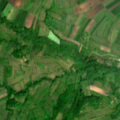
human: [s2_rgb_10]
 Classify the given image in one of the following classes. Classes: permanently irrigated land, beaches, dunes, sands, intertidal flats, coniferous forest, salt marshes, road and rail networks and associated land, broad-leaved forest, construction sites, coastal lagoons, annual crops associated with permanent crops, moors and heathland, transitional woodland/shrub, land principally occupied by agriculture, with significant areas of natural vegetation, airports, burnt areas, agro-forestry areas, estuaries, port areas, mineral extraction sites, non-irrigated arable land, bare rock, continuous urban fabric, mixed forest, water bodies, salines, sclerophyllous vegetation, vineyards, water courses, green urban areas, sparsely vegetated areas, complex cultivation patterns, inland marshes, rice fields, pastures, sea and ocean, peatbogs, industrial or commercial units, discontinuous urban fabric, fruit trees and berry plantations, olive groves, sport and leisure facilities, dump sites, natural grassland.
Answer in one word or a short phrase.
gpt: non-irrigated arable land, complex cultivation patterns, land principally occupied by agriculture, with significant areas of natural vegetation, transitional woodland/shrub